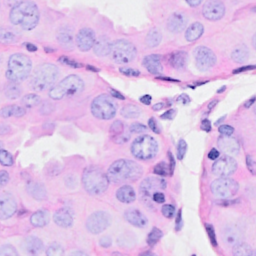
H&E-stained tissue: Breast